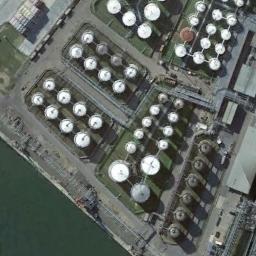
Label: storage tanks